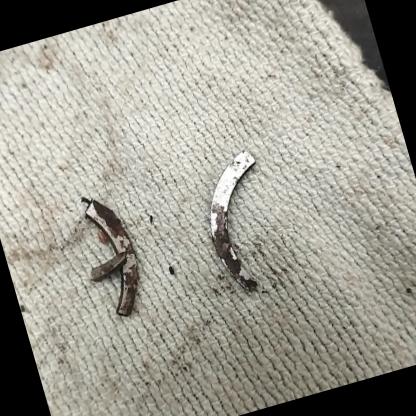
Klasa: inne